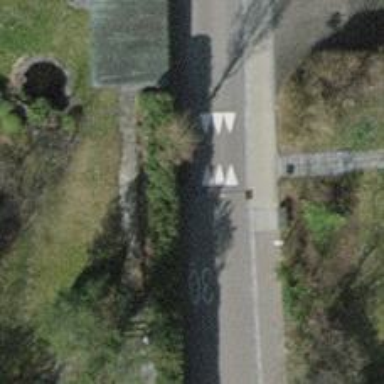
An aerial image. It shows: Bump for traffic calming.